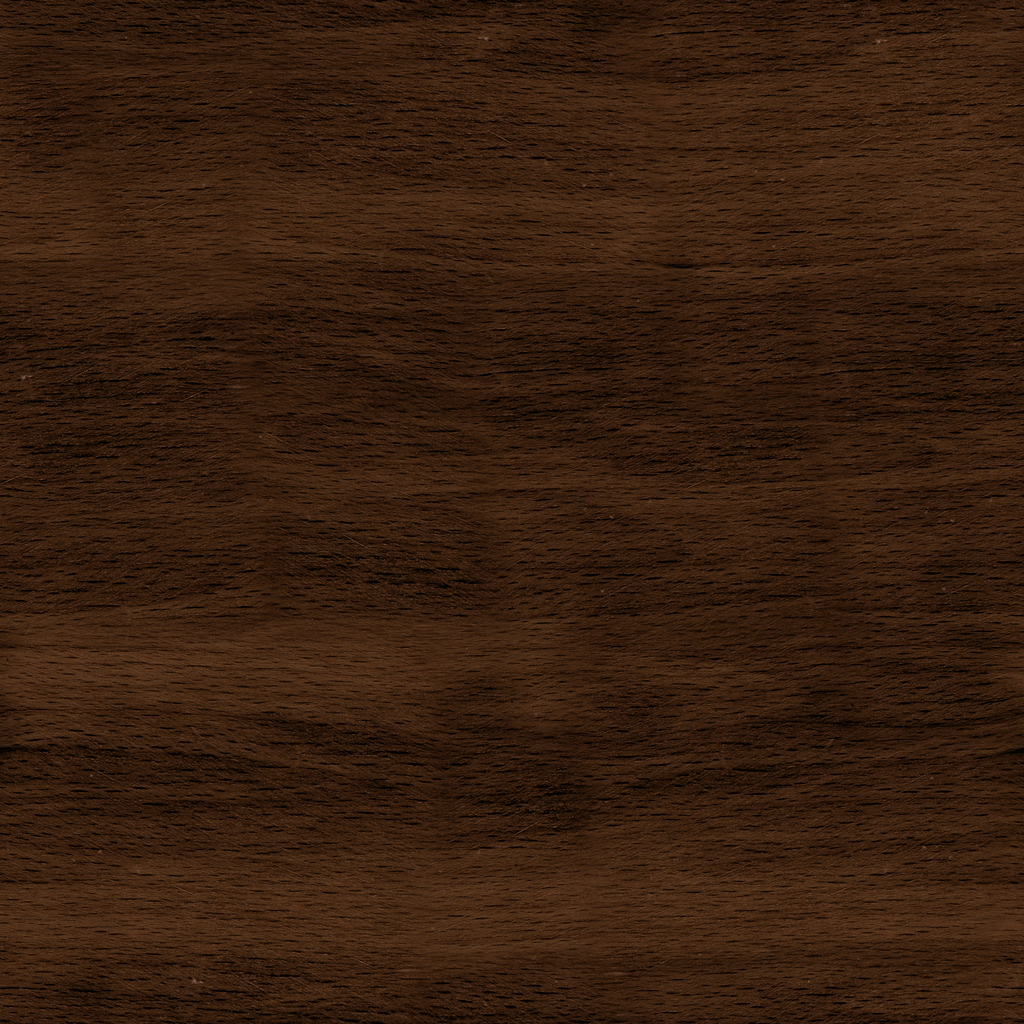
Texture map type: Color